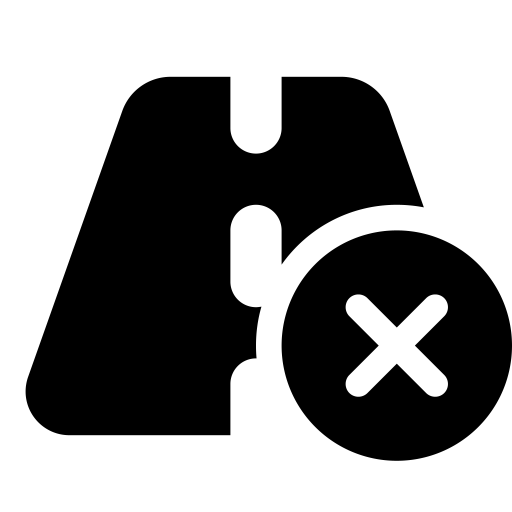
Tags: icon, FontAwesome, fa-icon, solid, road, circle, xmark